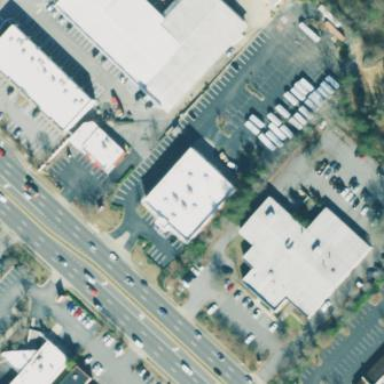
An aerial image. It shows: Retail building.